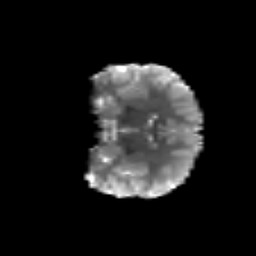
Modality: T2w
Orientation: coronal
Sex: female
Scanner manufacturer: siemens
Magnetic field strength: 3 T
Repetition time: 5 s
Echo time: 0.071 s